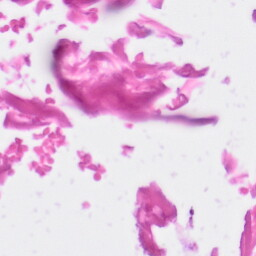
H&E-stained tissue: Skin